Question: I have an image in upside down and how I can make it upright so that people inside the image are in correct orientation. The image is attached as shown.
Thanks

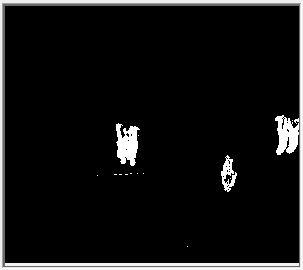
Answer: I think you should use cv::flip method.
<URL>
with -1 flipcode it will be:
'''
cv::namedWindow("X");
Mat img_X=imread("D:\ImagesForTest\2FXT6.jpg",0);
cv::flip(img_X,img_X,-1);
imshow("X",img_X);
cv::waitKey(0);
'''